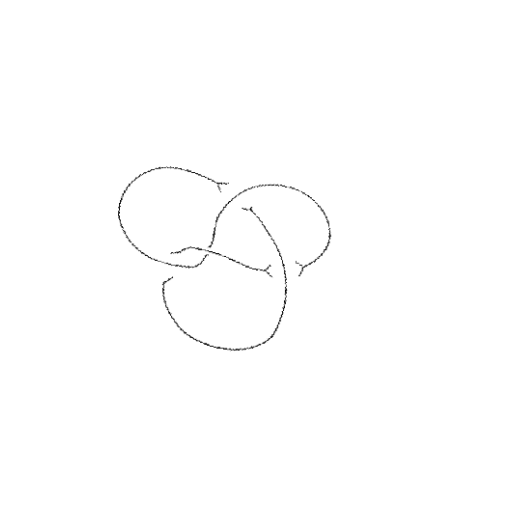
Crossing number: 4